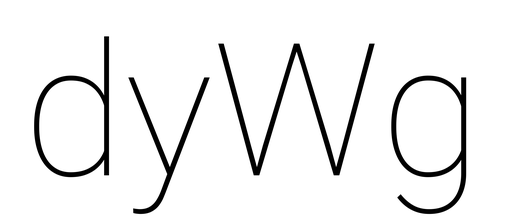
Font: Roboto_Thin